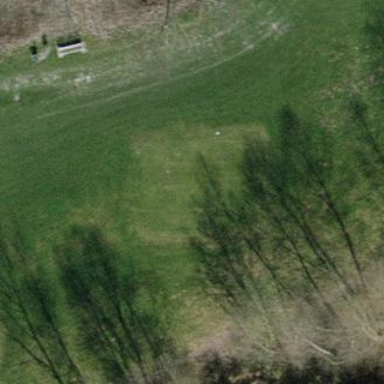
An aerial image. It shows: Grass area designated as golf tee.